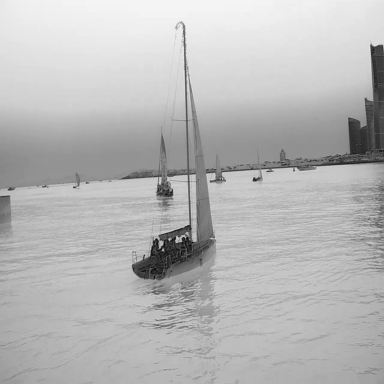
There are 14 objects shown in the infrared image, including six sailboats, and eight canoes.